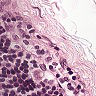
Metastatic tissue present: no